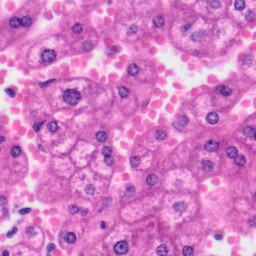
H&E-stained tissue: Liver